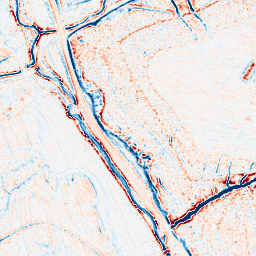
Category: edge_preserving
Decomposition family: anisotropic_diffusion
Decomposition parameters: iterations: 10
kappa: 50
gamma: 0.15
Upsampling method: bilinear
Upsampling parameters: scale: 8
Upsampling scale: 8